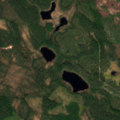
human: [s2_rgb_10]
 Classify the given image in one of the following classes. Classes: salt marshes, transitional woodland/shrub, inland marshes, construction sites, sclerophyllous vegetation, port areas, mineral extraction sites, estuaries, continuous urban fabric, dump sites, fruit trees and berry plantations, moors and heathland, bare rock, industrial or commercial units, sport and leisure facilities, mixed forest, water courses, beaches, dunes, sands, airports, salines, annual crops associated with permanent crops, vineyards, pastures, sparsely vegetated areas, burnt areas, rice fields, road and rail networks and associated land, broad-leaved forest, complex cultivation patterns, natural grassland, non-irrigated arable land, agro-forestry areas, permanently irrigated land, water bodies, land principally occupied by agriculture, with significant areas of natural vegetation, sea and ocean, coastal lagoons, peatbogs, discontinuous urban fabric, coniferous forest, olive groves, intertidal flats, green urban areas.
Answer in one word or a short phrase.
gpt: coniferous forest, transitional woodland/shrub